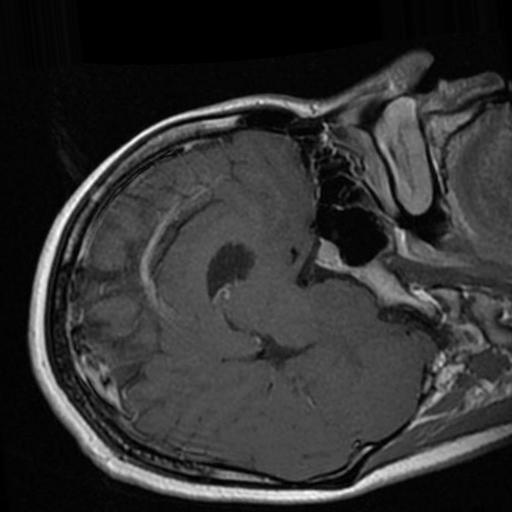
Label: brain_tumor